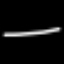
Label: line